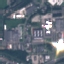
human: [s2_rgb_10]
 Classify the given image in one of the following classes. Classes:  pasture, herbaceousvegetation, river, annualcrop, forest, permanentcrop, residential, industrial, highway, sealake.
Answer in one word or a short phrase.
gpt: Industrial